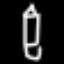
Label: pencil